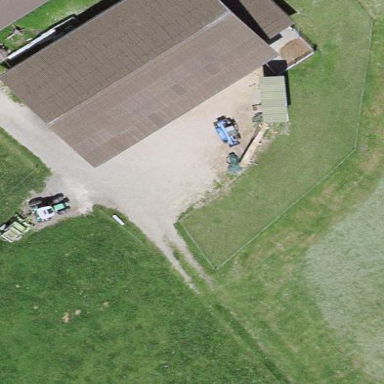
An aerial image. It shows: Shed.